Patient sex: F
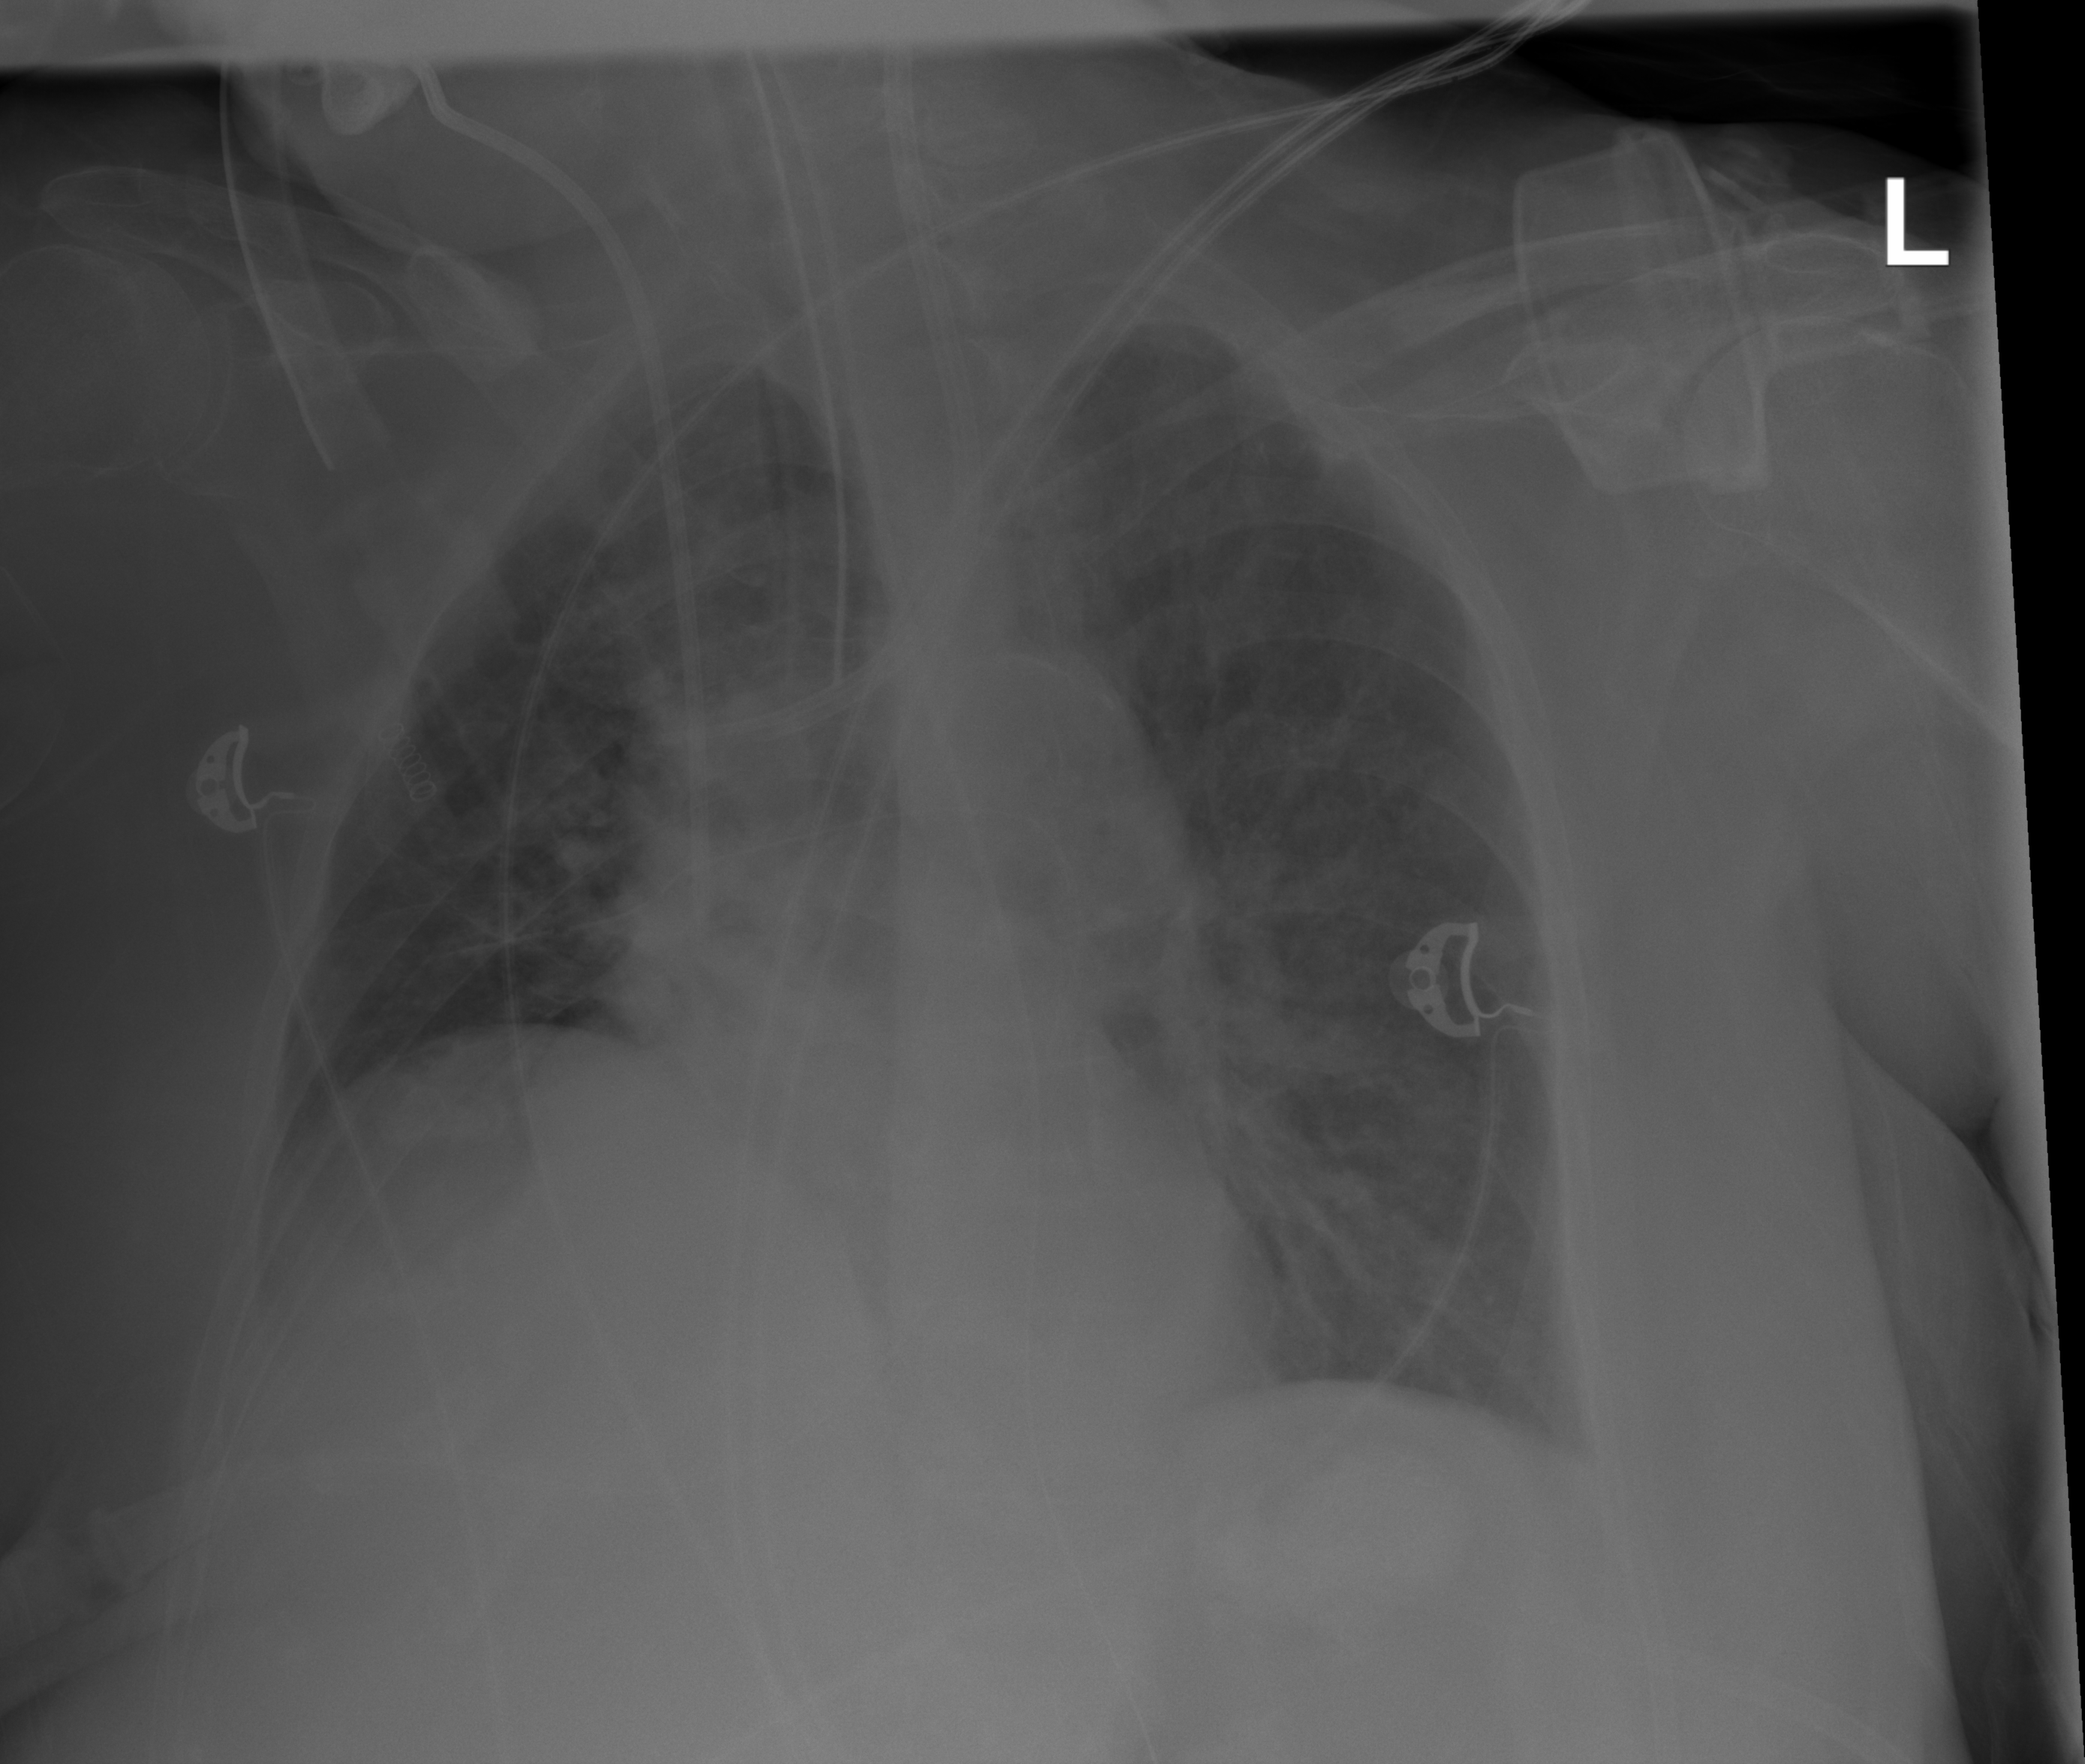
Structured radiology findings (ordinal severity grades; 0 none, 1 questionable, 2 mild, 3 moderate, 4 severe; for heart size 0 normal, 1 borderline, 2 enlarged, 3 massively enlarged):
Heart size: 2
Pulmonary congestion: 2
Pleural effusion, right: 0
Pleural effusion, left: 2
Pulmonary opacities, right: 0
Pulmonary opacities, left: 0
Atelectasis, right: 2
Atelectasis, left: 2